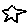
Label: star